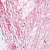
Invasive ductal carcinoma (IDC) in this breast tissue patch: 0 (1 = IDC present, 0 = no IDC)